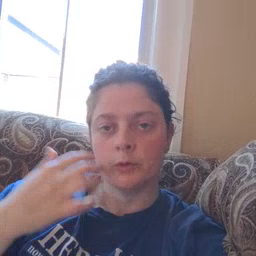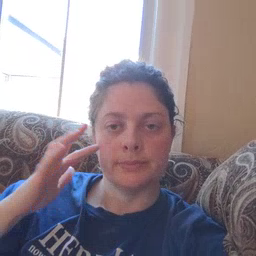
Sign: noisy